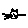
Label: cat